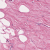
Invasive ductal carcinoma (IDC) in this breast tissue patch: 0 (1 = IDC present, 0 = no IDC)